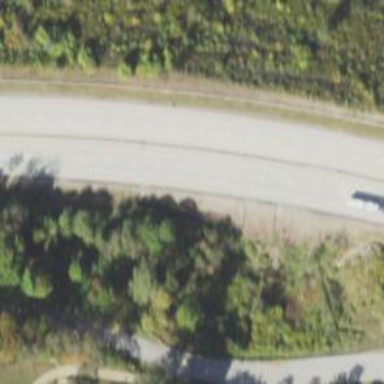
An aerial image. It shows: This image shows trunk highway that functions as expressway.